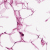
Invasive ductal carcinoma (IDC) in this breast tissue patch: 0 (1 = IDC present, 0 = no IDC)